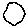
Label: hexagon